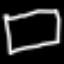
Label: square